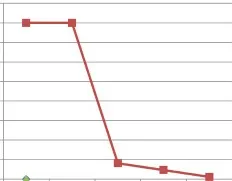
IL-6.
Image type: chart (chart)